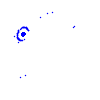
Particle: electron